Interaction volume radius: 5 \u00c5
Interaction volume height: 10 \u00c5
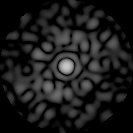
Disorder parameter: 0.8366